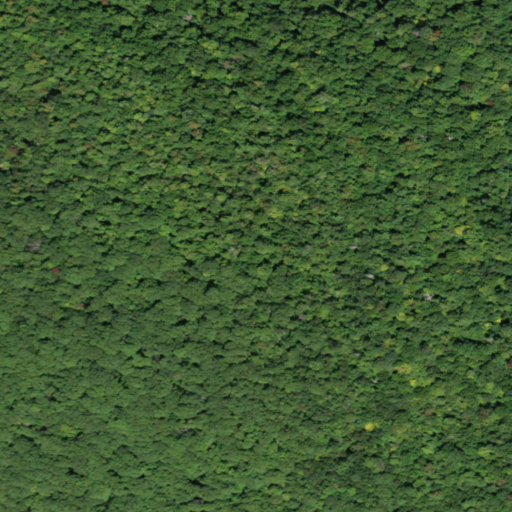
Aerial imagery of mountain in New York named Mount Pleasant containing mixed forest and deciduous forest